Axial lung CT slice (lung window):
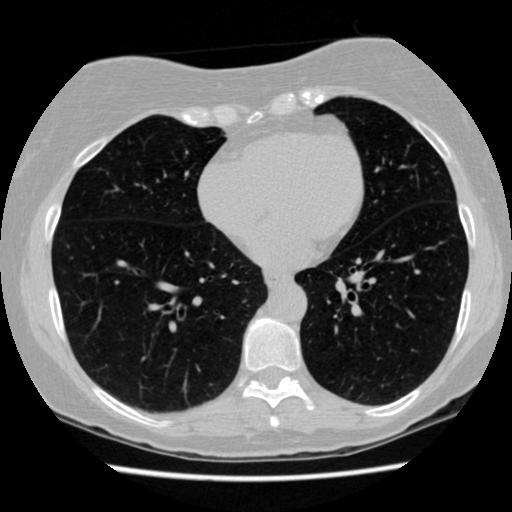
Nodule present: no